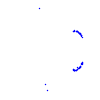
Particle: kaon